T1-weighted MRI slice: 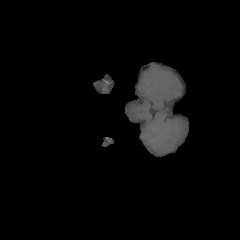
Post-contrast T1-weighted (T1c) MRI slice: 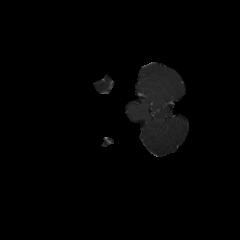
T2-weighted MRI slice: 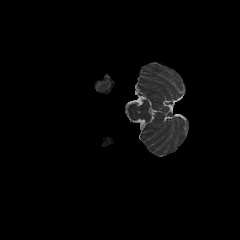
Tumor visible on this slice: no